Interaction volume radius: 5 \u00c5
Interaction volume height: 15 \u00c5
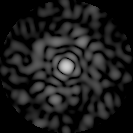
Disorder parameter: 0.7756